Field crop: tomato
Growth stage: 1
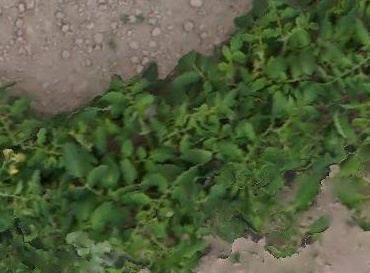
Species: tomato